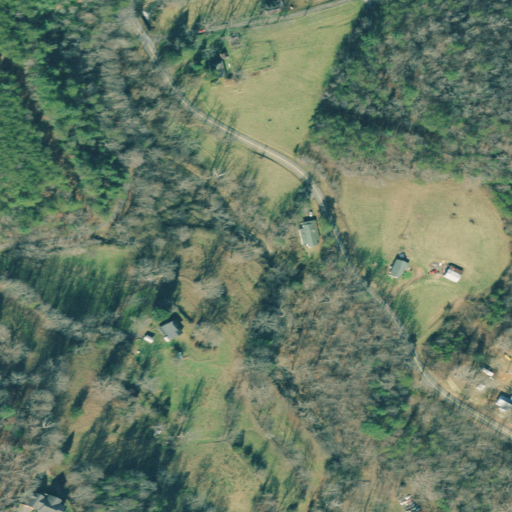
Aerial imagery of valley in Georgia named Dean Cove containing open development, deciduous forest, mixed forest, pasture, evergreen forest, low intensity development, and herbaceous wetlands